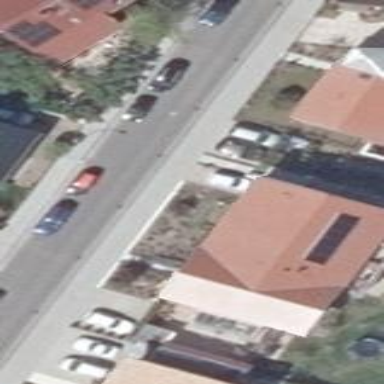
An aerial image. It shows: Image showing building with apartments.